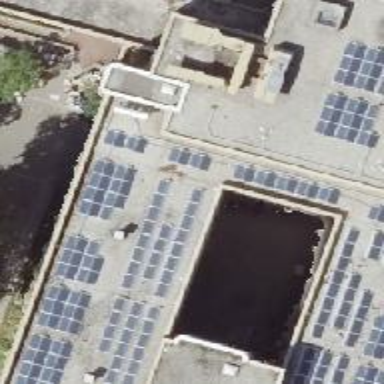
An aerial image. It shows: Solar power generator utilizing photovoltaic technology with solar photovoltaic panels.